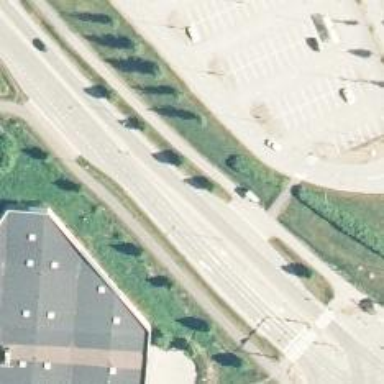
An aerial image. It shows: Secondary road with asphalt surface.